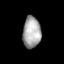
Tissue: prostate
Cell type: T cells
Senescence score: 0.7203
Nuclear area (px): 557
Mean DAPI intensity: 166.33